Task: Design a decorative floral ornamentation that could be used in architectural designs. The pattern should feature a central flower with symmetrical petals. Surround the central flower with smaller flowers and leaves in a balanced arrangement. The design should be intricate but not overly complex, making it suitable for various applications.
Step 1514:
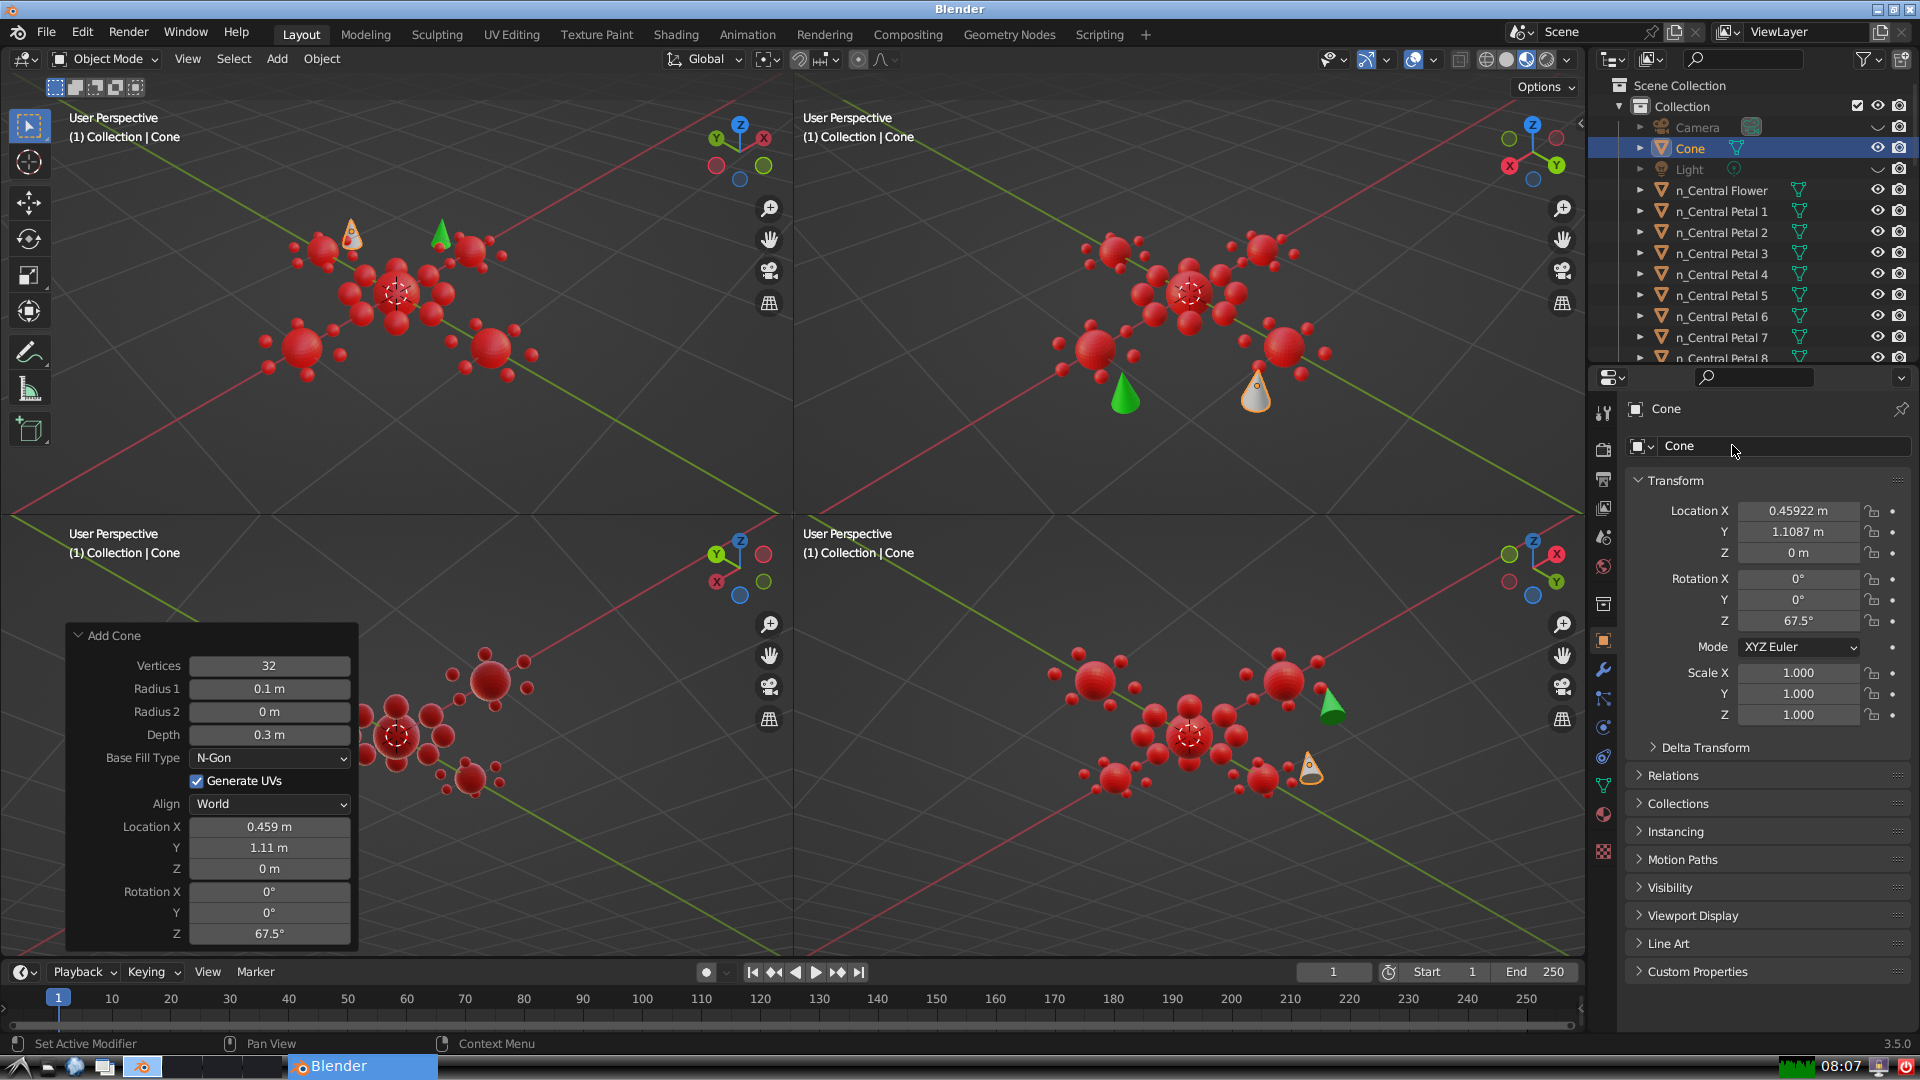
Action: click: no